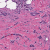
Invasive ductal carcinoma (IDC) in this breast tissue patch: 0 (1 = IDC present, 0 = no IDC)